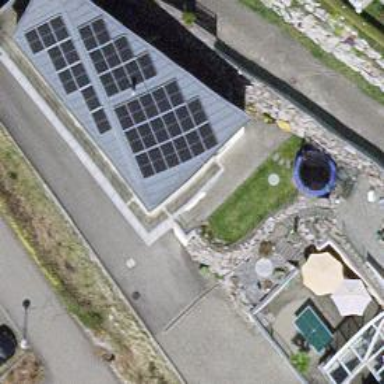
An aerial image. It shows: Solar power generator using photovoltaic method with solar photovoltaic panel types.